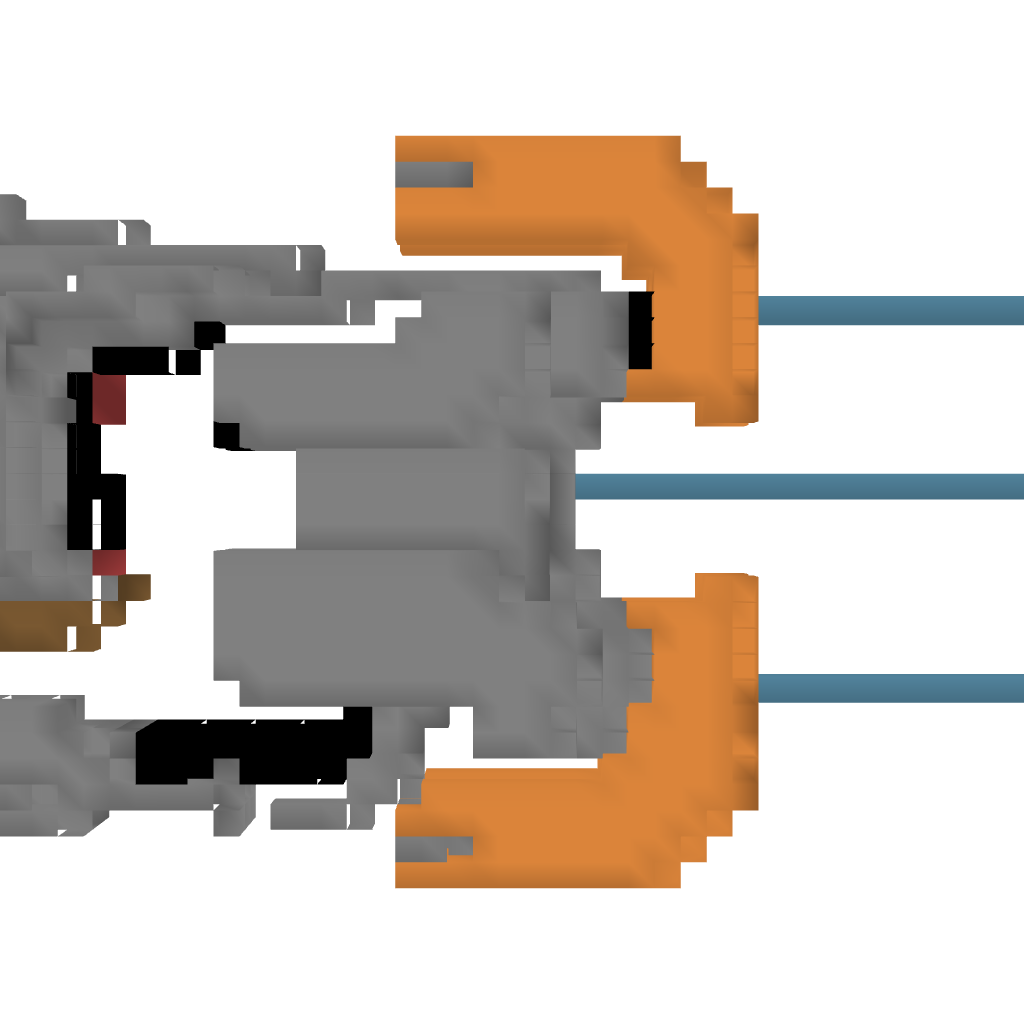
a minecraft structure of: Plasma cutter - Dead Space bad low quality